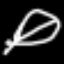
Label: leaf